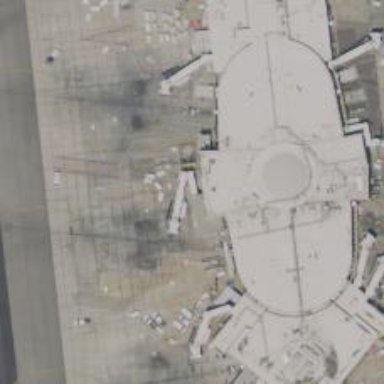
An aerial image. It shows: Airport gate.